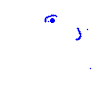
Particle: kaon